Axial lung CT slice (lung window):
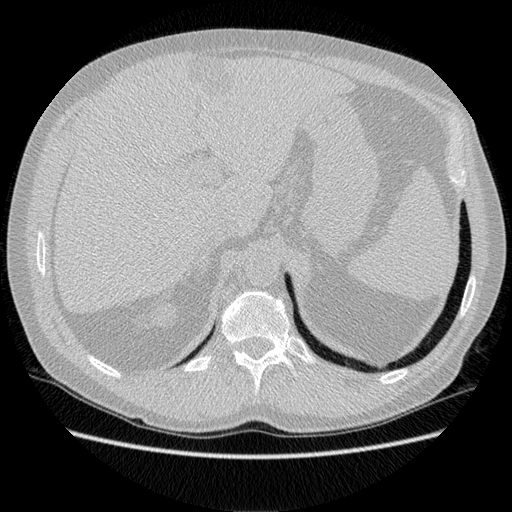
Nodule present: no